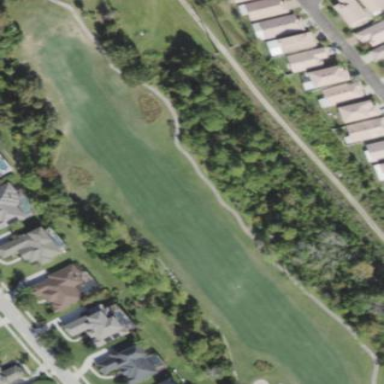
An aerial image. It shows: Golf fairway in the image.